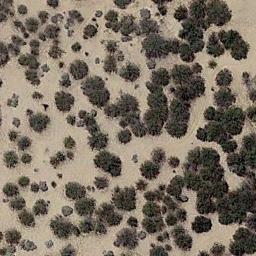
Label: chaparral